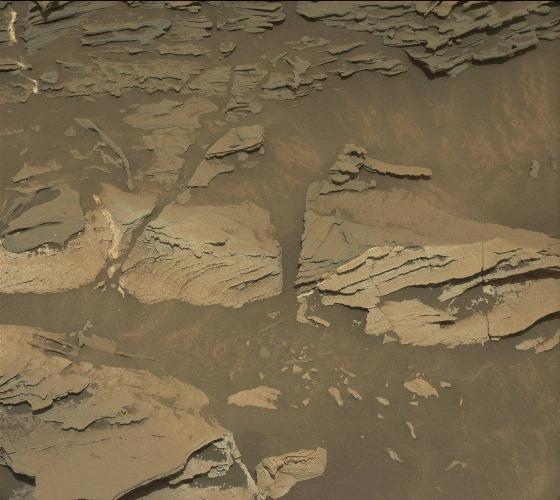
Terrain classes present: Bedrock, Gravel / Sand / Soil